Interaction volume radius: 5 \u00c5
Interaction volume height: 25 \u00c5
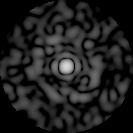
Disorder parameter: 0.8552